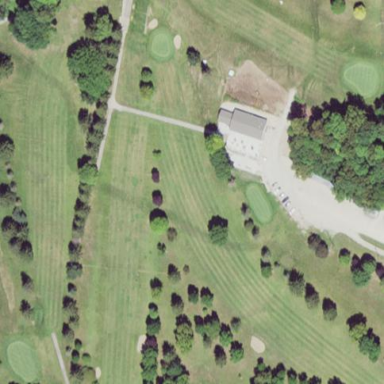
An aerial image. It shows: Golf course surrounded by greenery.